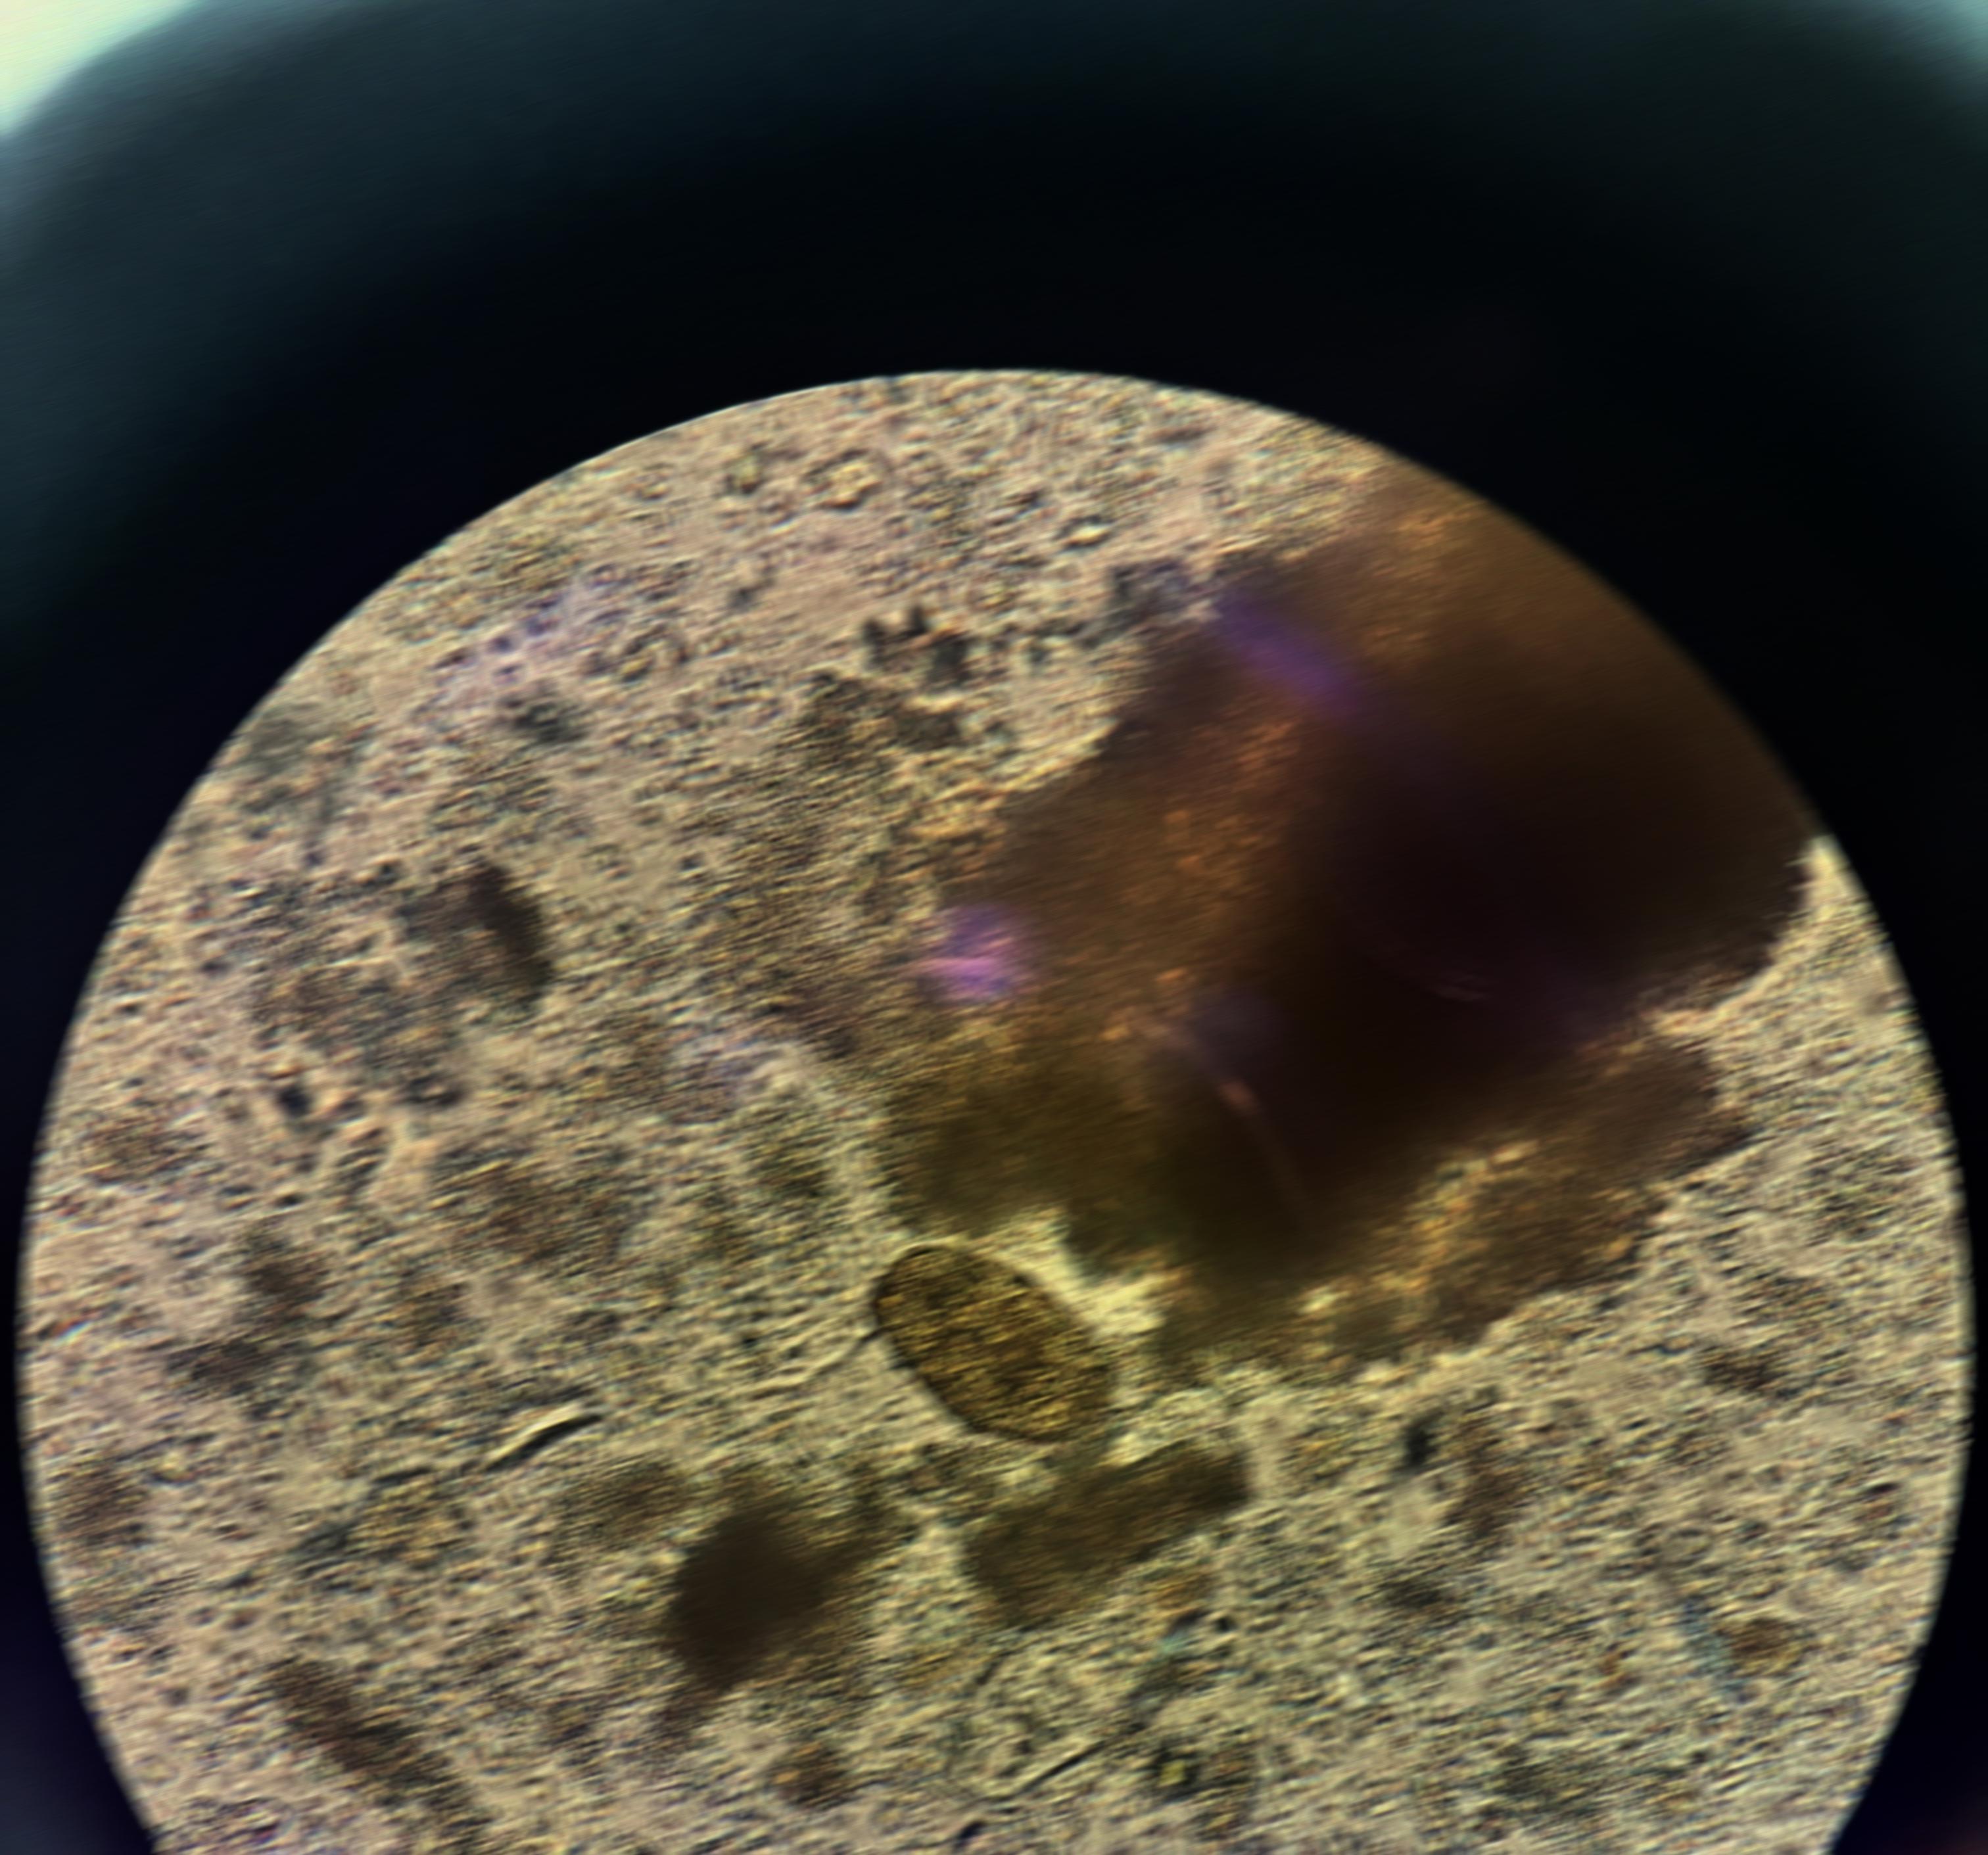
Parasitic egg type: Paragonimus spp